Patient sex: M
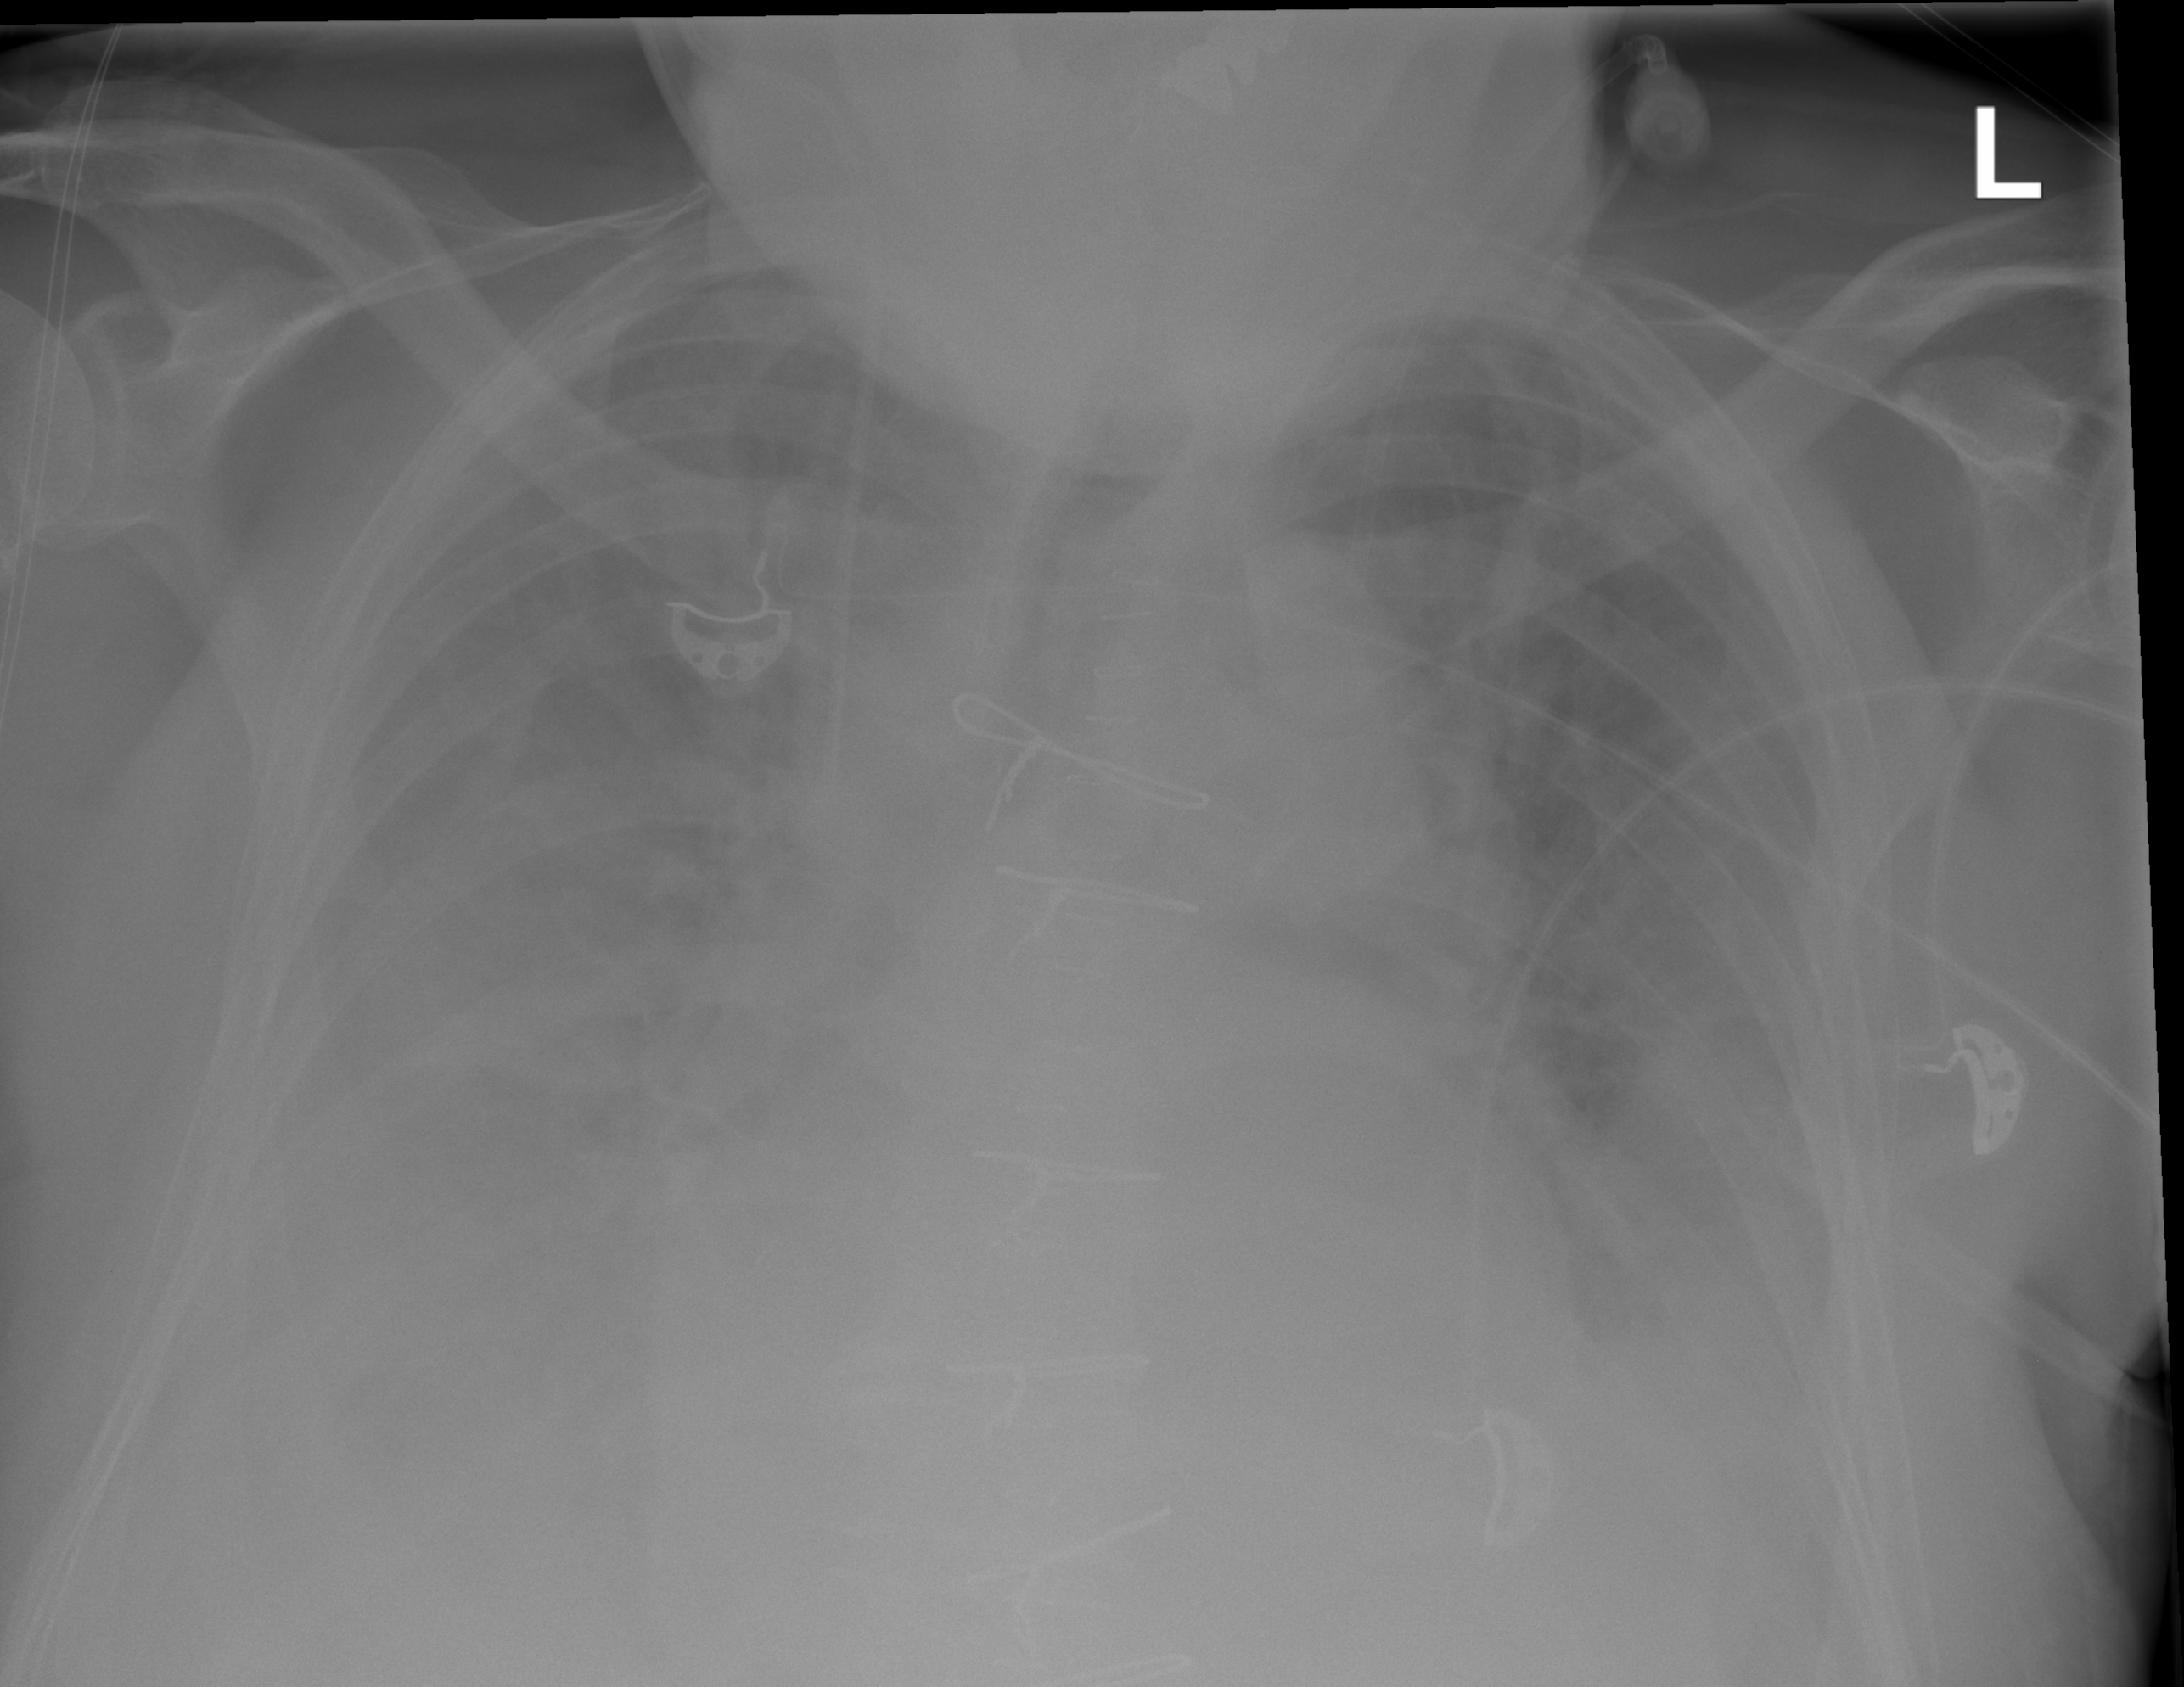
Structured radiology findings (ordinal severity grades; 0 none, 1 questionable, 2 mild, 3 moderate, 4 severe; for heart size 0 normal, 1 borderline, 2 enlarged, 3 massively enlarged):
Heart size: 2
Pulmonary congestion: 3
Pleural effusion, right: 3
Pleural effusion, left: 3
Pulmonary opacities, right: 0
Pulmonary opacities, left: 0
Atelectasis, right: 3
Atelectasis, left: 3